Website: macys
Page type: delivery-shipping
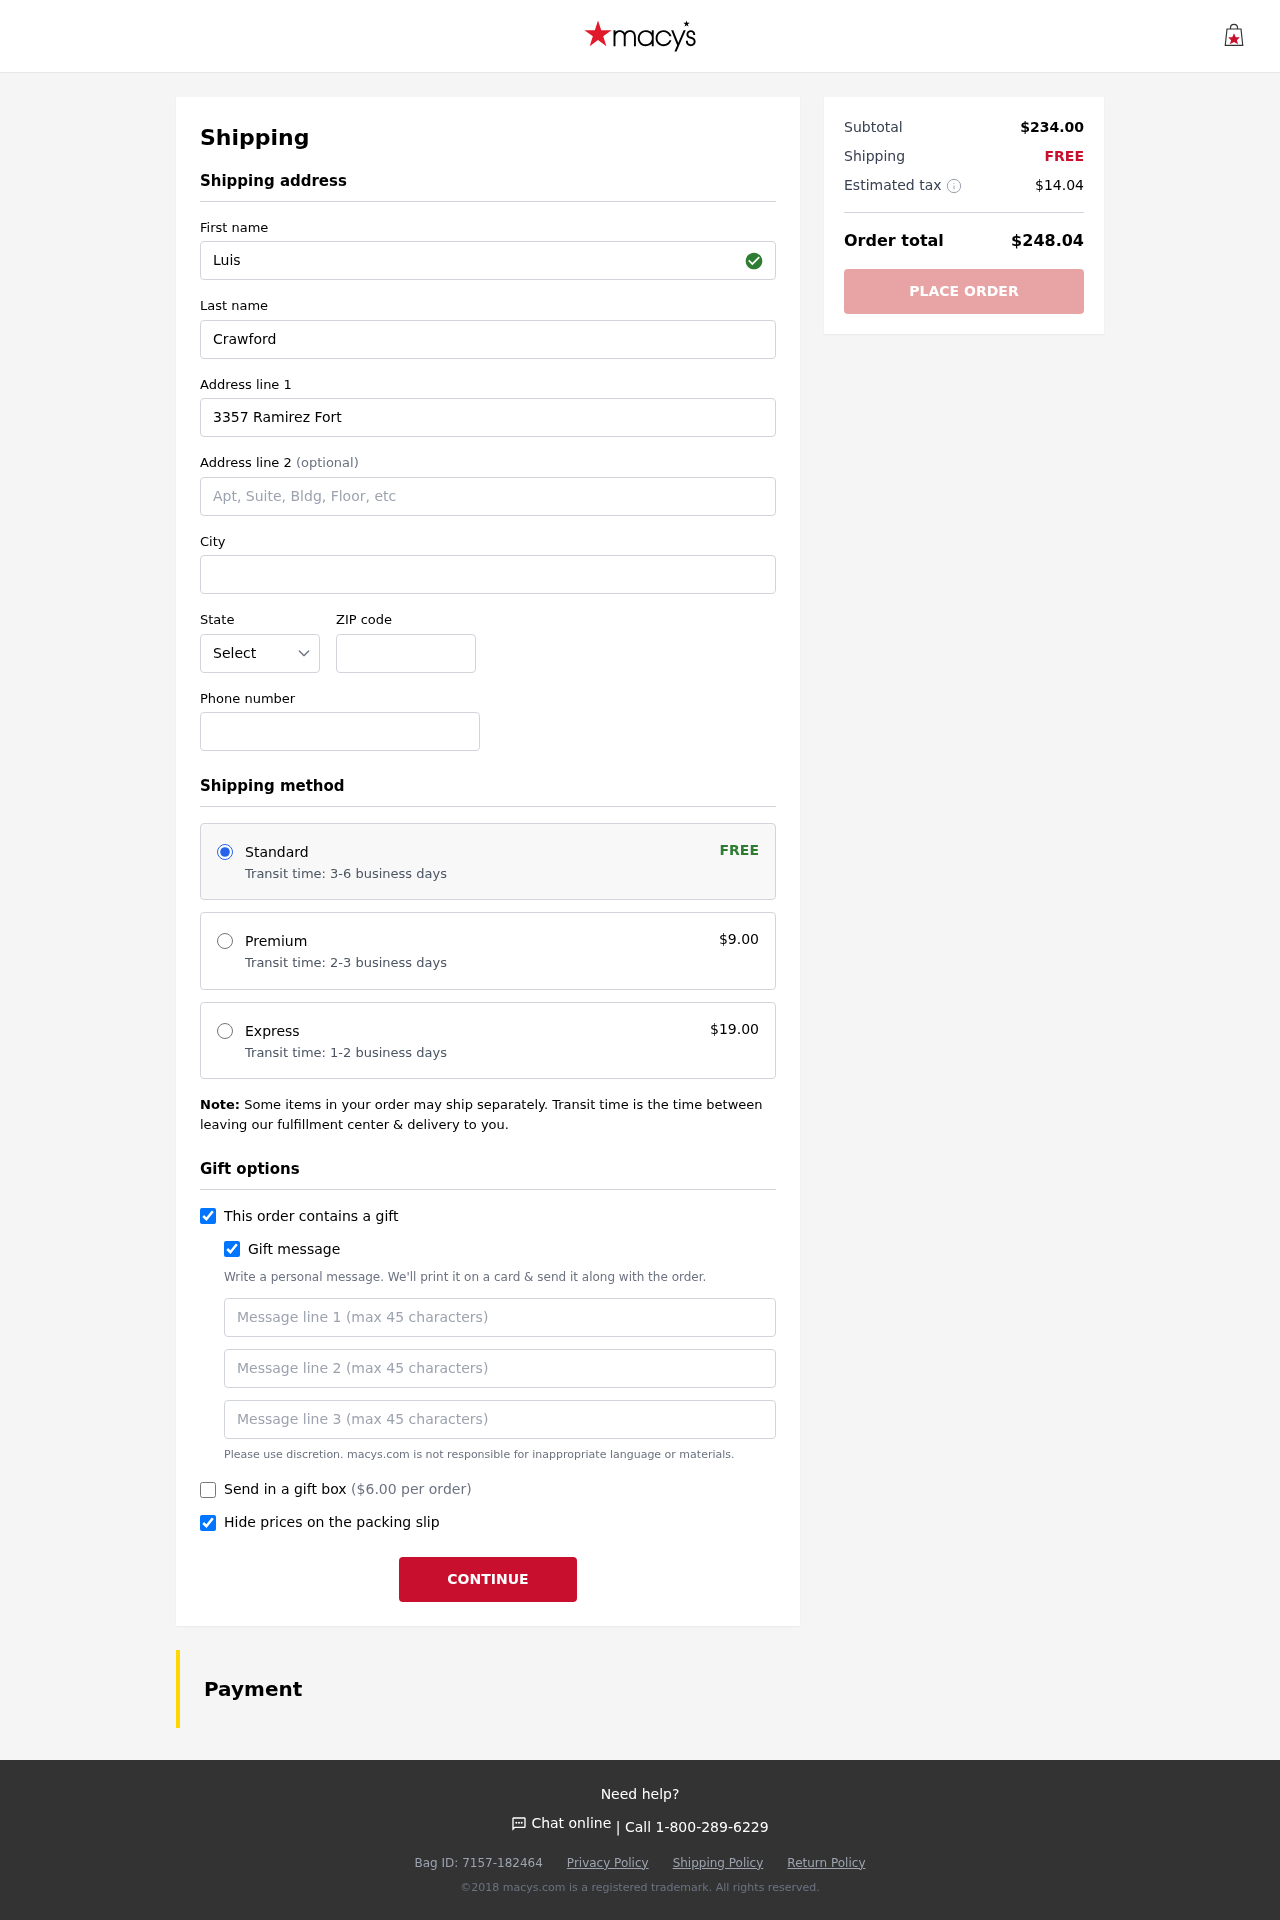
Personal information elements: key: PII_STATE_ABBR
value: OR
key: PII_FIRSTNAME
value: Luis
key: PII_LASTNAME
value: Crawford
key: PII_STREET
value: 3357 Ramirez Fort
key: PII_CITY
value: New Zacharybury
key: PII_POSTCODE
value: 89249
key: PII_PHONE
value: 9764455742
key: PII_GIFT_MESSAGE
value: Hey Jennifer! I saw these cozy cushions and immediately thought of our backyard hangouts—perfect for adding a little comfort to our chats. Hope they bring some extra warmth to your lovely space!  Luis
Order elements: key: ORDER_SHIPPING_STANDARD
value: Transit time: 3-6 business days
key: ORDER_SHIPPING_COST
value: FREE
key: ORDER_SHIPPING_PREMIUM
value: Transit time: 2-3 business days
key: ORDER_SHIPPING_PREMIUM_PRICE
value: $9.00
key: ORDER_SHIPPING_EXPRESS
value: Transit time: 1-2 business days
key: ORDER_SHIPPING_EXPRESS_PRICE
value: $19.00
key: ORDER_GIFT_BOX_PRICE
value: ($6.00 per order)
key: ORDER_SUBTOTAL
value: $234.00
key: ORDER_SHIPPING_COST2
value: FREE
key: ORDER_TAX
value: $14.04
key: ORDER_TOTAL
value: $248.04